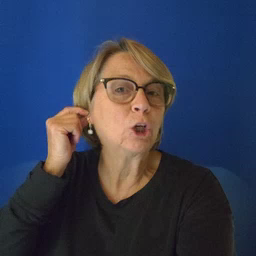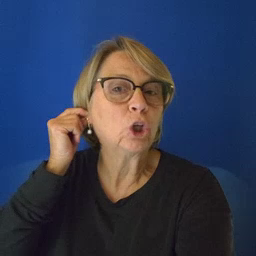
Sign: ear